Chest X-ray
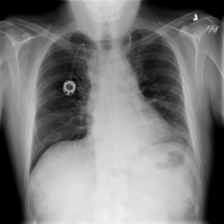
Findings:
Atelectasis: negative
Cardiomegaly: negative
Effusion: negative
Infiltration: negative
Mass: negative
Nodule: negative
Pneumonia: negative
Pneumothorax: negative
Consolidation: negative
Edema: negative
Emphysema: negative
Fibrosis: negative
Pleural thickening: negative
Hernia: negative